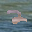
Label: 2